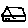
Label: house